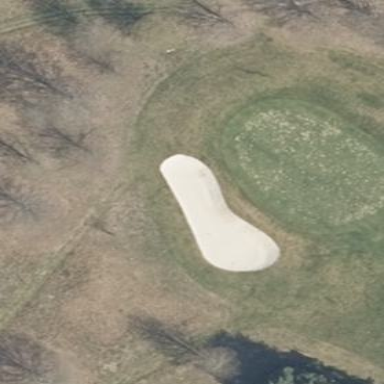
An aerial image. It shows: Bunker on golf course.